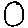
Label: circle